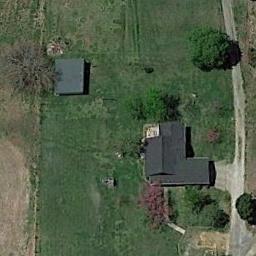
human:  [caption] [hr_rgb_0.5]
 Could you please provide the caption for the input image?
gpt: The sparse residential is on the grass next to some trees and bare land .

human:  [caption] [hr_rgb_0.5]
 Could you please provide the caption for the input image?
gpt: There are several houses of different sizes in a sparse residential area surrounded by grass .

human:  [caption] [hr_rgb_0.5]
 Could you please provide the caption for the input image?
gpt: Here is a gorgeous home with a trail behind and a row of trees in front .

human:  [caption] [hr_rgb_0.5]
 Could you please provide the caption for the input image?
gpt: There is a road next to the sparse residential .

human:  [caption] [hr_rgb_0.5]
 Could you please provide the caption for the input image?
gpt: A sparse residential area with two buildings on the green meadow .